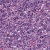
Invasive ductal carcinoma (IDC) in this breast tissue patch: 1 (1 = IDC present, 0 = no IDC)